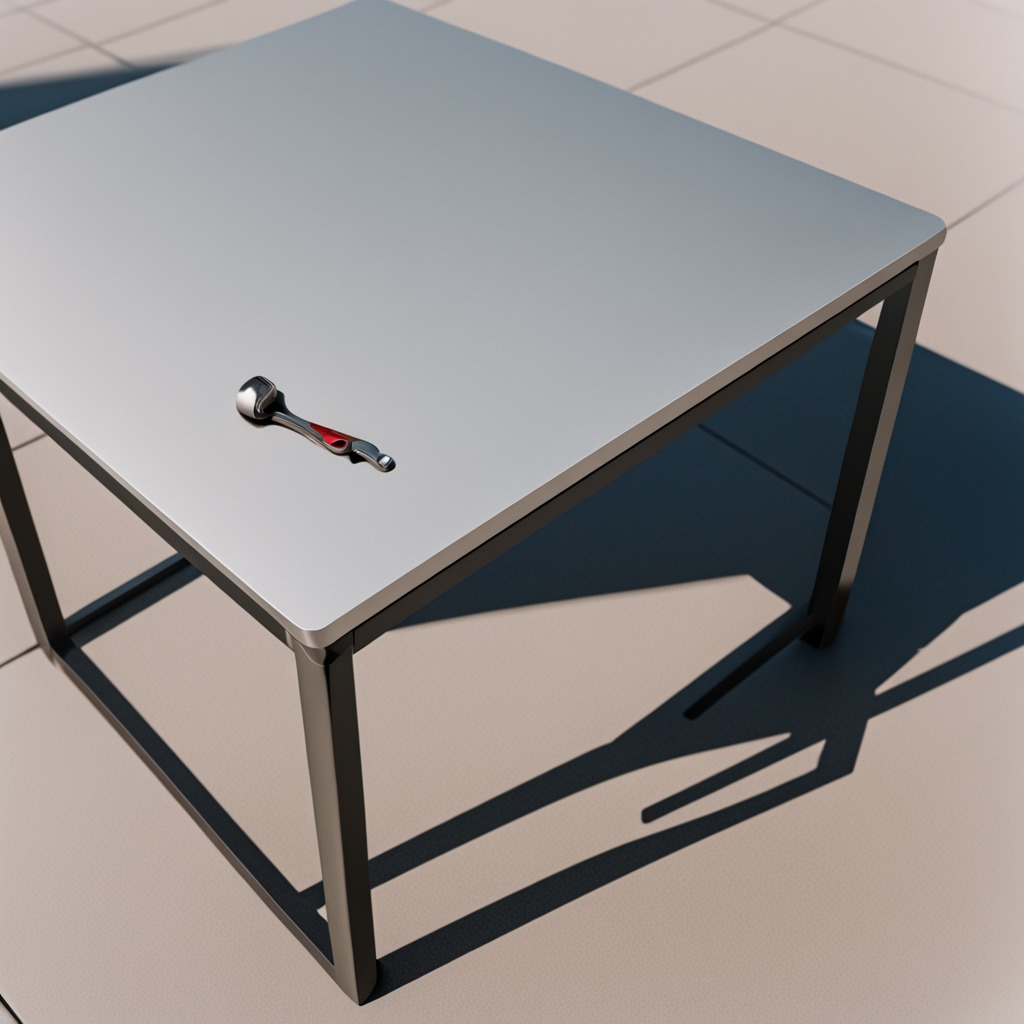
An wrench is lying on a clean utility table in a temporary outdoor tool station.